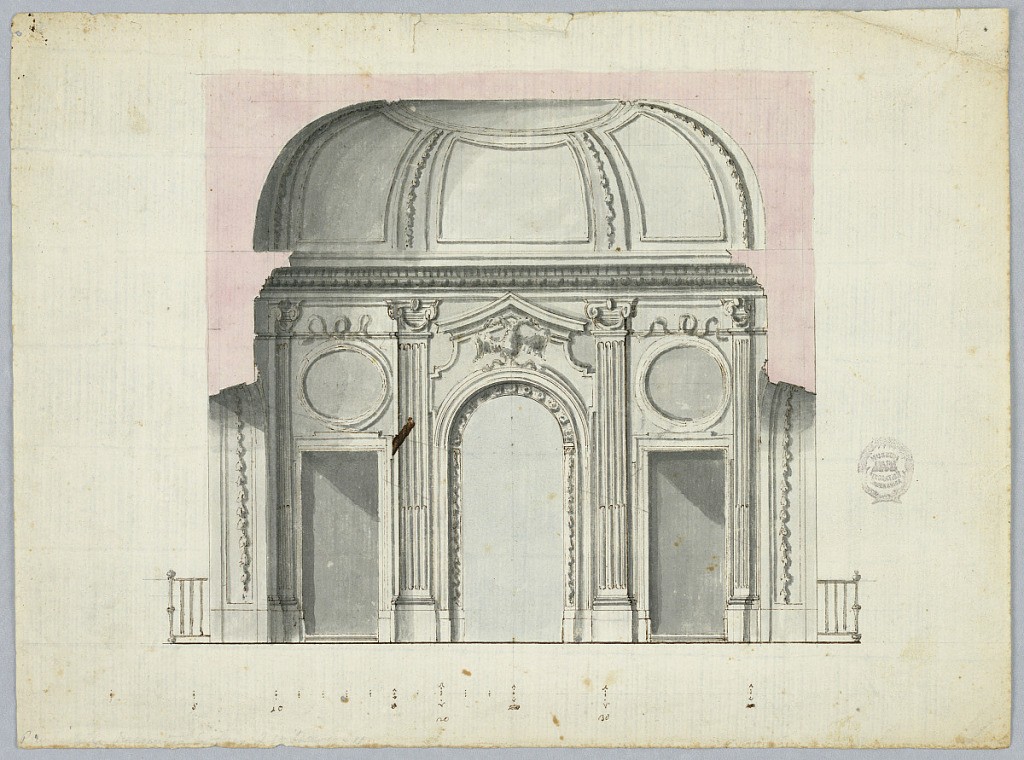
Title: Cross Section of a Chamber
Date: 18th century
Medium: Pen and ink, brush and watercolor on paper
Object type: Drawing
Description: View of a domed room. At center, an archway topped with an eagle and pediments. Flanking this are fluted pilasters and door with oval overdoor panels. Ceiling above divided into panels separated with festoons.